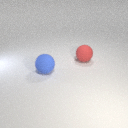
large red rubber sphere to the right of large blue rubber sphere